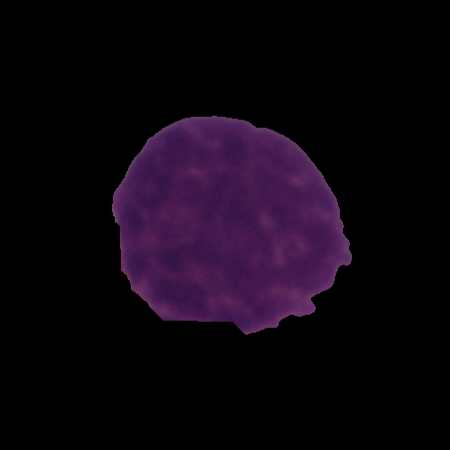
Label: cancer